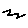
Label: zigzag